Question: I have done a lot of research trying to find a free flex 3d charting component that can render column charts over 3 axes, but i couldn't find any. Does anyone know any ?
I'm trying to render charts like this :

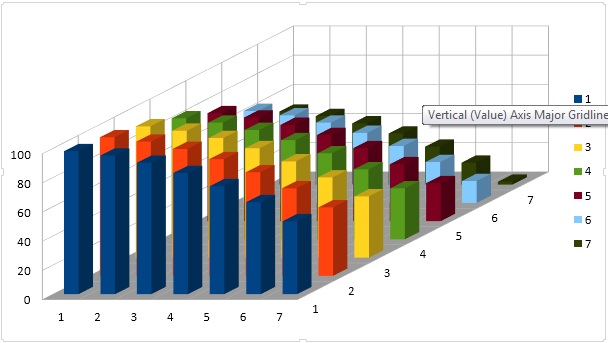
Answer: You can try to search some 3D game engines (for example, Alternative), but I guess, it will be much easyer to handle it dwawing charts in 2D, in perspective: it is realy simple to draw a brik like this in 2D using 'Sprite.graphics'.